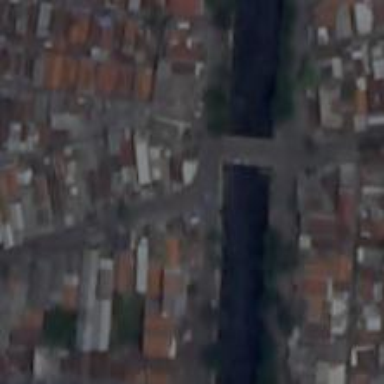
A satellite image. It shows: Unclassified road on bridge.